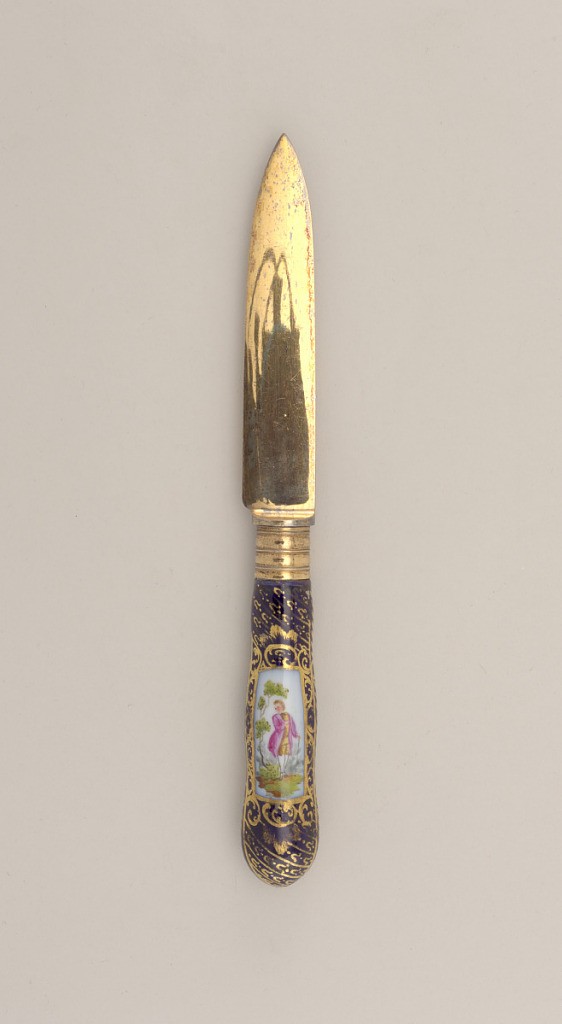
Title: Knife with Porcelain Handle (Paired with Fork)
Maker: Royal Worcester, English, established 1751
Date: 18th century
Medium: silver, gold; porcelain, vitreous enamel, gold
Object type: knife
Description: Silver gilt blade leaf-shaped, waisted bolster. Banded ferrule, tapering porcelain handle, irregular in shape. Multi-colored handle on white ground. On front a man in costume, standing next to a tree, on the back a woman in similar position. Gold decoration on dark blue ground along the sides and top of handle.